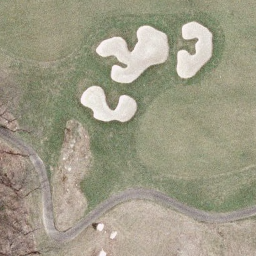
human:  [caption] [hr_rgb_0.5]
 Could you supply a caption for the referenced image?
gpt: A part of a golf course with with green turfs and some bunkers and withered trees .

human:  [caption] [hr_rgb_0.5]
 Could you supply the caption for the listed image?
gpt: This is a part of a golf course with green turfs and some bunkers and trees .

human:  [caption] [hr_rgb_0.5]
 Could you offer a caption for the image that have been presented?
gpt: A part of a golf course with green turfs and some bunkers and withered trees .

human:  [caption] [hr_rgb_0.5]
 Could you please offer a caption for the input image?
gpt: There are turfs and some bunkers and withered trees in the golf course .

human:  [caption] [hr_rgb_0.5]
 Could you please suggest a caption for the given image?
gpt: Green turfs and some bunkers and withered trees in the golf course .